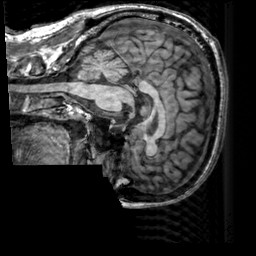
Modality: T1w
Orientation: sagittal
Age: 54
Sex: male
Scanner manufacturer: siemens
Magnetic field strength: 3 T
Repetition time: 2.3 s
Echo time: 0.00303 s